Question: I am running the below query and would like to convert the column 'JVDATE' into just showing the month.
Query:
'''
SELECT
FISCALYEAR, JVDATE, ACCOUNTNUMBER, ACCOUNTDESCRIPTION,
CATEGORY, POSTINGTYPE, AUDITTRAIL,
ORIGDOCNUMBER, ORIGDEBIT, ORIGCREDIT, ORIGNETAMOUNT
FROM
SRVS.dbo.vw_GLTrialBalancev2010
'''
When I run the query I get .....

What is the easiest way to do this?
Many thanks,
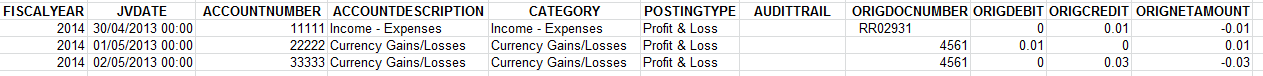
Answer: Do you maybe want <URL>?
'''
SELECT ..., DATENAME(Month,JVDate) as Month,....
'''
(Or, if you want it as a numeric value, as per @Amit's answer, I'd usually go with the <URL>